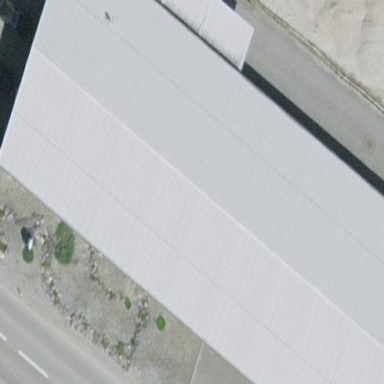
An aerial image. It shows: Industrial building.